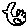
Label: bird